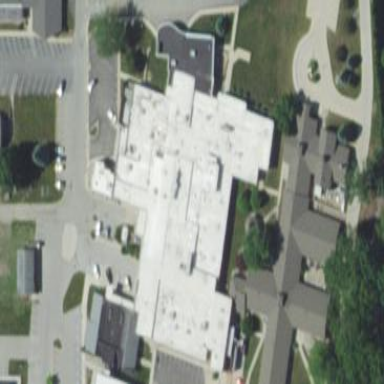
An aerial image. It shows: Hospital providing healthcare services.